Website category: sports
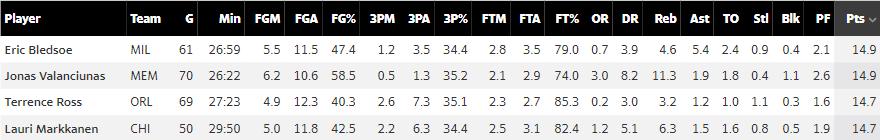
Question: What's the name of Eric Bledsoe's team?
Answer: MIL

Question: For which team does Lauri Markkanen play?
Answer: CHI

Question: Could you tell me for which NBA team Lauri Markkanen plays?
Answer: CHI

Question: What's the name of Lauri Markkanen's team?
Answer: CHI

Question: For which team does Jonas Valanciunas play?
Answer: MEM

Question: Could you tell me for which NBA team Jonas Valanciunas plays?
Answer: MEM

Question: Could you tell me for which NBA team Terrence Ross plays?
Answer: ORL

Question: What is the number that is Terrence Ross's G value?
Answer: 69

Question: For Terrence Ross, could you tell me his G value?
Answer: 69

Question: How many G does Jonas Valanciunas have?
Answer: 70

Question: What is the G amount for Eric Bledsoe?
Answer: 61

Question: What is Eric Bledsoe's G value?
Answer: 61

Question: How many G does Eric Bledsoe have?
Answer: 61

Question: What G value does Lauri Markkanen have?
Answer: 50

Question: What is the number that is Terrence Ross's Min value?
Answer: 27:23

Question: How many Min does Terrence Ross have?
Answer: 27:23

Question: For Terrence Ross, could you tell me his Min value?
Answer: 27:23

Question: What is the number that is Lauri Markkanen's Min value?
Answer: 29:50

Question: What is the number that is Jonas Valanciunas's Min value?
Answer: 26:22

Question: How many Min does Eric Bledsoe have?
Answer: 26:59

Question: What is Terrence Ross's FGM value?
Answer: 4.9

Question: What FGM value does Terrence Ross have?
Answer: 4.9

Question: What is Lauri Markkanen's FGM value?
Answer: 5.0

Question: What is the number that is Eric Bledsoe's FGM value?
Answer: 5.5

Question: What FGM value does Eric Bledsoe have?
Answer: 5.5

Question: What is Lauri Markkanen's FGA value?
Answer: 11.8

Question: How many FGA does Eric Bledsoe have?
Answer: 11.5

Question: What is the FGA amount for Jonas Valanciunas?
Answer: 10.6

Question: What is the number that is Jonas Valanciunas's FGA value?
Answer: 10.6

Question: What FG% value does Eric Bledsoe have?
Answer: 47.4

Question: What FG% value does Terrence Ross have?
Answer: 40.3

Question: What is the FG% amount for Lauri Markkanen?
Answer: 42.5

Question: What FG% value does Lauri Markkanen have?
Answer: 42.5

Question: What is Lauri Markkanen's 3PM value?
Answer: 2.2

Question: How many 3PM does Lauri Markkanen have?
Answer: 2.2

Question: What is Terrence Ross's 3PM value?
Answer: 2.6

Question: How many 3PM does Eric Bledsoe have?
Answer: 1.2

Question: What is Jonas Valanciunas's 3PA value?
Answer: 1.3

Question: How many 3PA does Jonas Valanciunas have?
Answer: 1.3

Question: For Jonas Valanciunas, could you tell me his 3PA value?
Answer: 1.3

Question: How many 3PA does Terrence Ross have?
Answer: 7.3

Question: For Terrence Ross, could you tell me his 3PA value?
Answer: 7.3

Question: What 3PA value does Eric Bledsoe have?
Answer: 3.5

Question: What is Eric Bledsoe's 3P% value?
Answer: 34.4

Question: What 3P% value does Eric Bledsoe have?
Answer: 34.4

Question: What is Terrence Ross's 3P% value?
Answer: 35.1

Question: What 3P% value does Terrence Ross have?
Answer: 35.1

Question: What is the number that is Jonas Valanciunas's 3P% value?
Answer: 35.2

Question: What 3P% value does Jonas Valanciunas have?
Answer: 35.2

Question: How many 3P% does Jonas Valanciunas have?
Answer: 35.2

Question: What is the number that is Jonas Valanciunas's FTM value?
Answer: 2.1

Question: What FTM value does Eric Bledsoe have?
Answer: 2.8

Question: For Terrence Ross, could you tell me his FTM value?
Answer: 2.3

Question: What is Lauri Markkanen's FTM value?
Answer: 2.5

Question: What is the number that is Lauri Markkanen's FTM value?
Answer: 2.5

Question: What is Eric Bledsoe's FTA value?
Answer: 3.5

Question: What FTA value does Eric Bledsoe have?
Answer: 3.5

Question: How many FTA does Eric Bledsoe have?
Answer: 3.5

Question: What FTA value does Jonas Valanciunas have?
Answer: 2.9

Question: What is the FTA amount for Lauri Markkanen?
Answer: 3.1

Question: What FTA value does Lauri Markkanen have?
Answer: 3.1

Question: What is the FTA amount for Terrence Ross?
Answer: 2.7

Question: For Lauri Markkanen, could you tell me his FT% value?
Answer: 82.4

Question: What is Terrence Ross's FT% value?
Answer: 85.3